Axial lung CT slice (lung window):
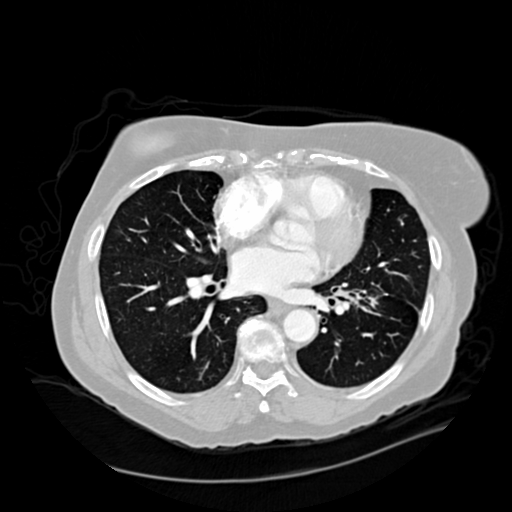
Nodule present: no